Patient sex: M
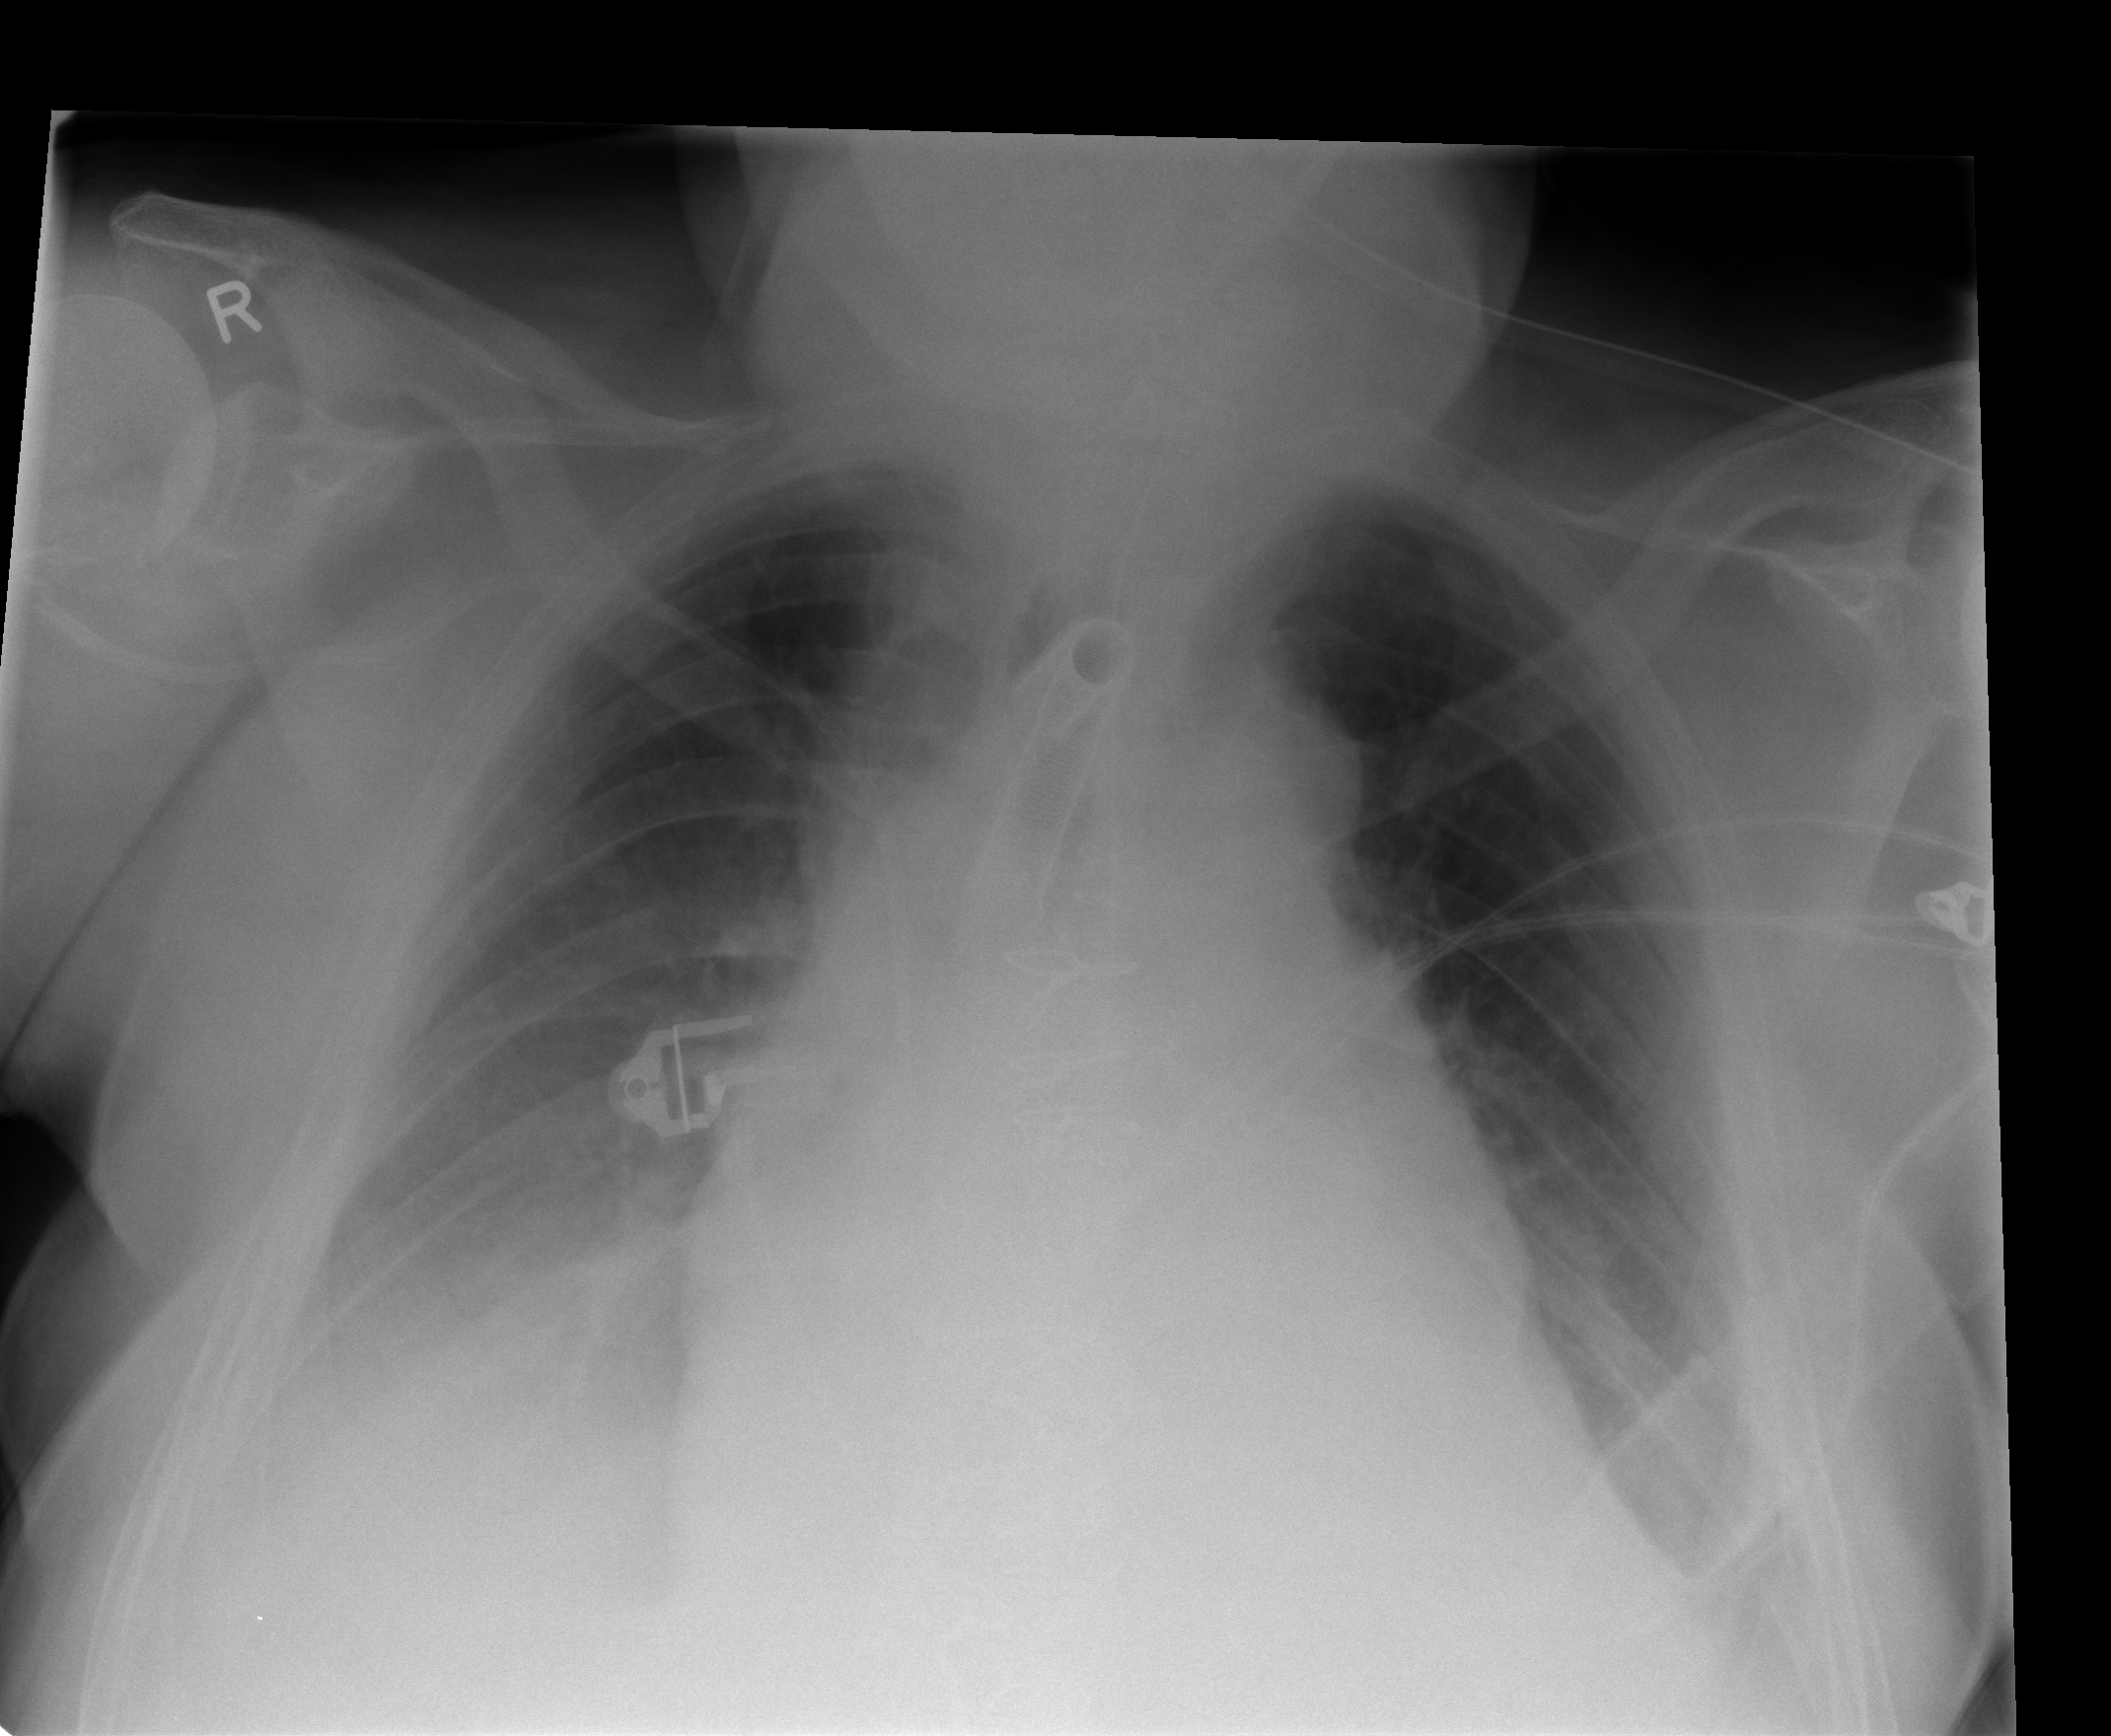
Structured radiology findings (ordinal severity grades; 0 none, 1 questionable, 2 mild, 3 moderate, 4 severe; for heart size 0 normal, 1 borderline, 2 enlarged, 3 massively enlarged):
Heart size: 2
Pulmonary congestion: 0
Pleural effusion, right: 2
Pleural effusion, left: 0
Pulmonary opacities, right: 0
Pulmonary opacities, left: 0
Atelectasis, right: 2
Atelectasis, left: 1